Question: <URL>
I would like to visualize the "missing info" in a data frame using 'geom_raster' from 'ggplot2' in R while also highlighting some additional data structure using color-coding.
Solution attempt:
'''
library(tidyverse)
x11()
airquality %>%
mutate(id = row_number()) %>%
gather(-c(id,Month), key = "key", value = "val") %>%
mutate(isna = is.na(val)) %>%
mutate(Month=as.factor(ifelse(isna==TRUE,NA,Month))) %>%
ggplot(aes(key, id, fill = Month)) +
geom_raster() +
labs(x = "Variable",
y = "Row Number", title = "Missing values in rows") +
coord_flip()
'''

This is almost what I want, but it would be nicer to separate the month and NA legends. Is that possible? (Note that my system does not allow me to use transparency ('alpha')).
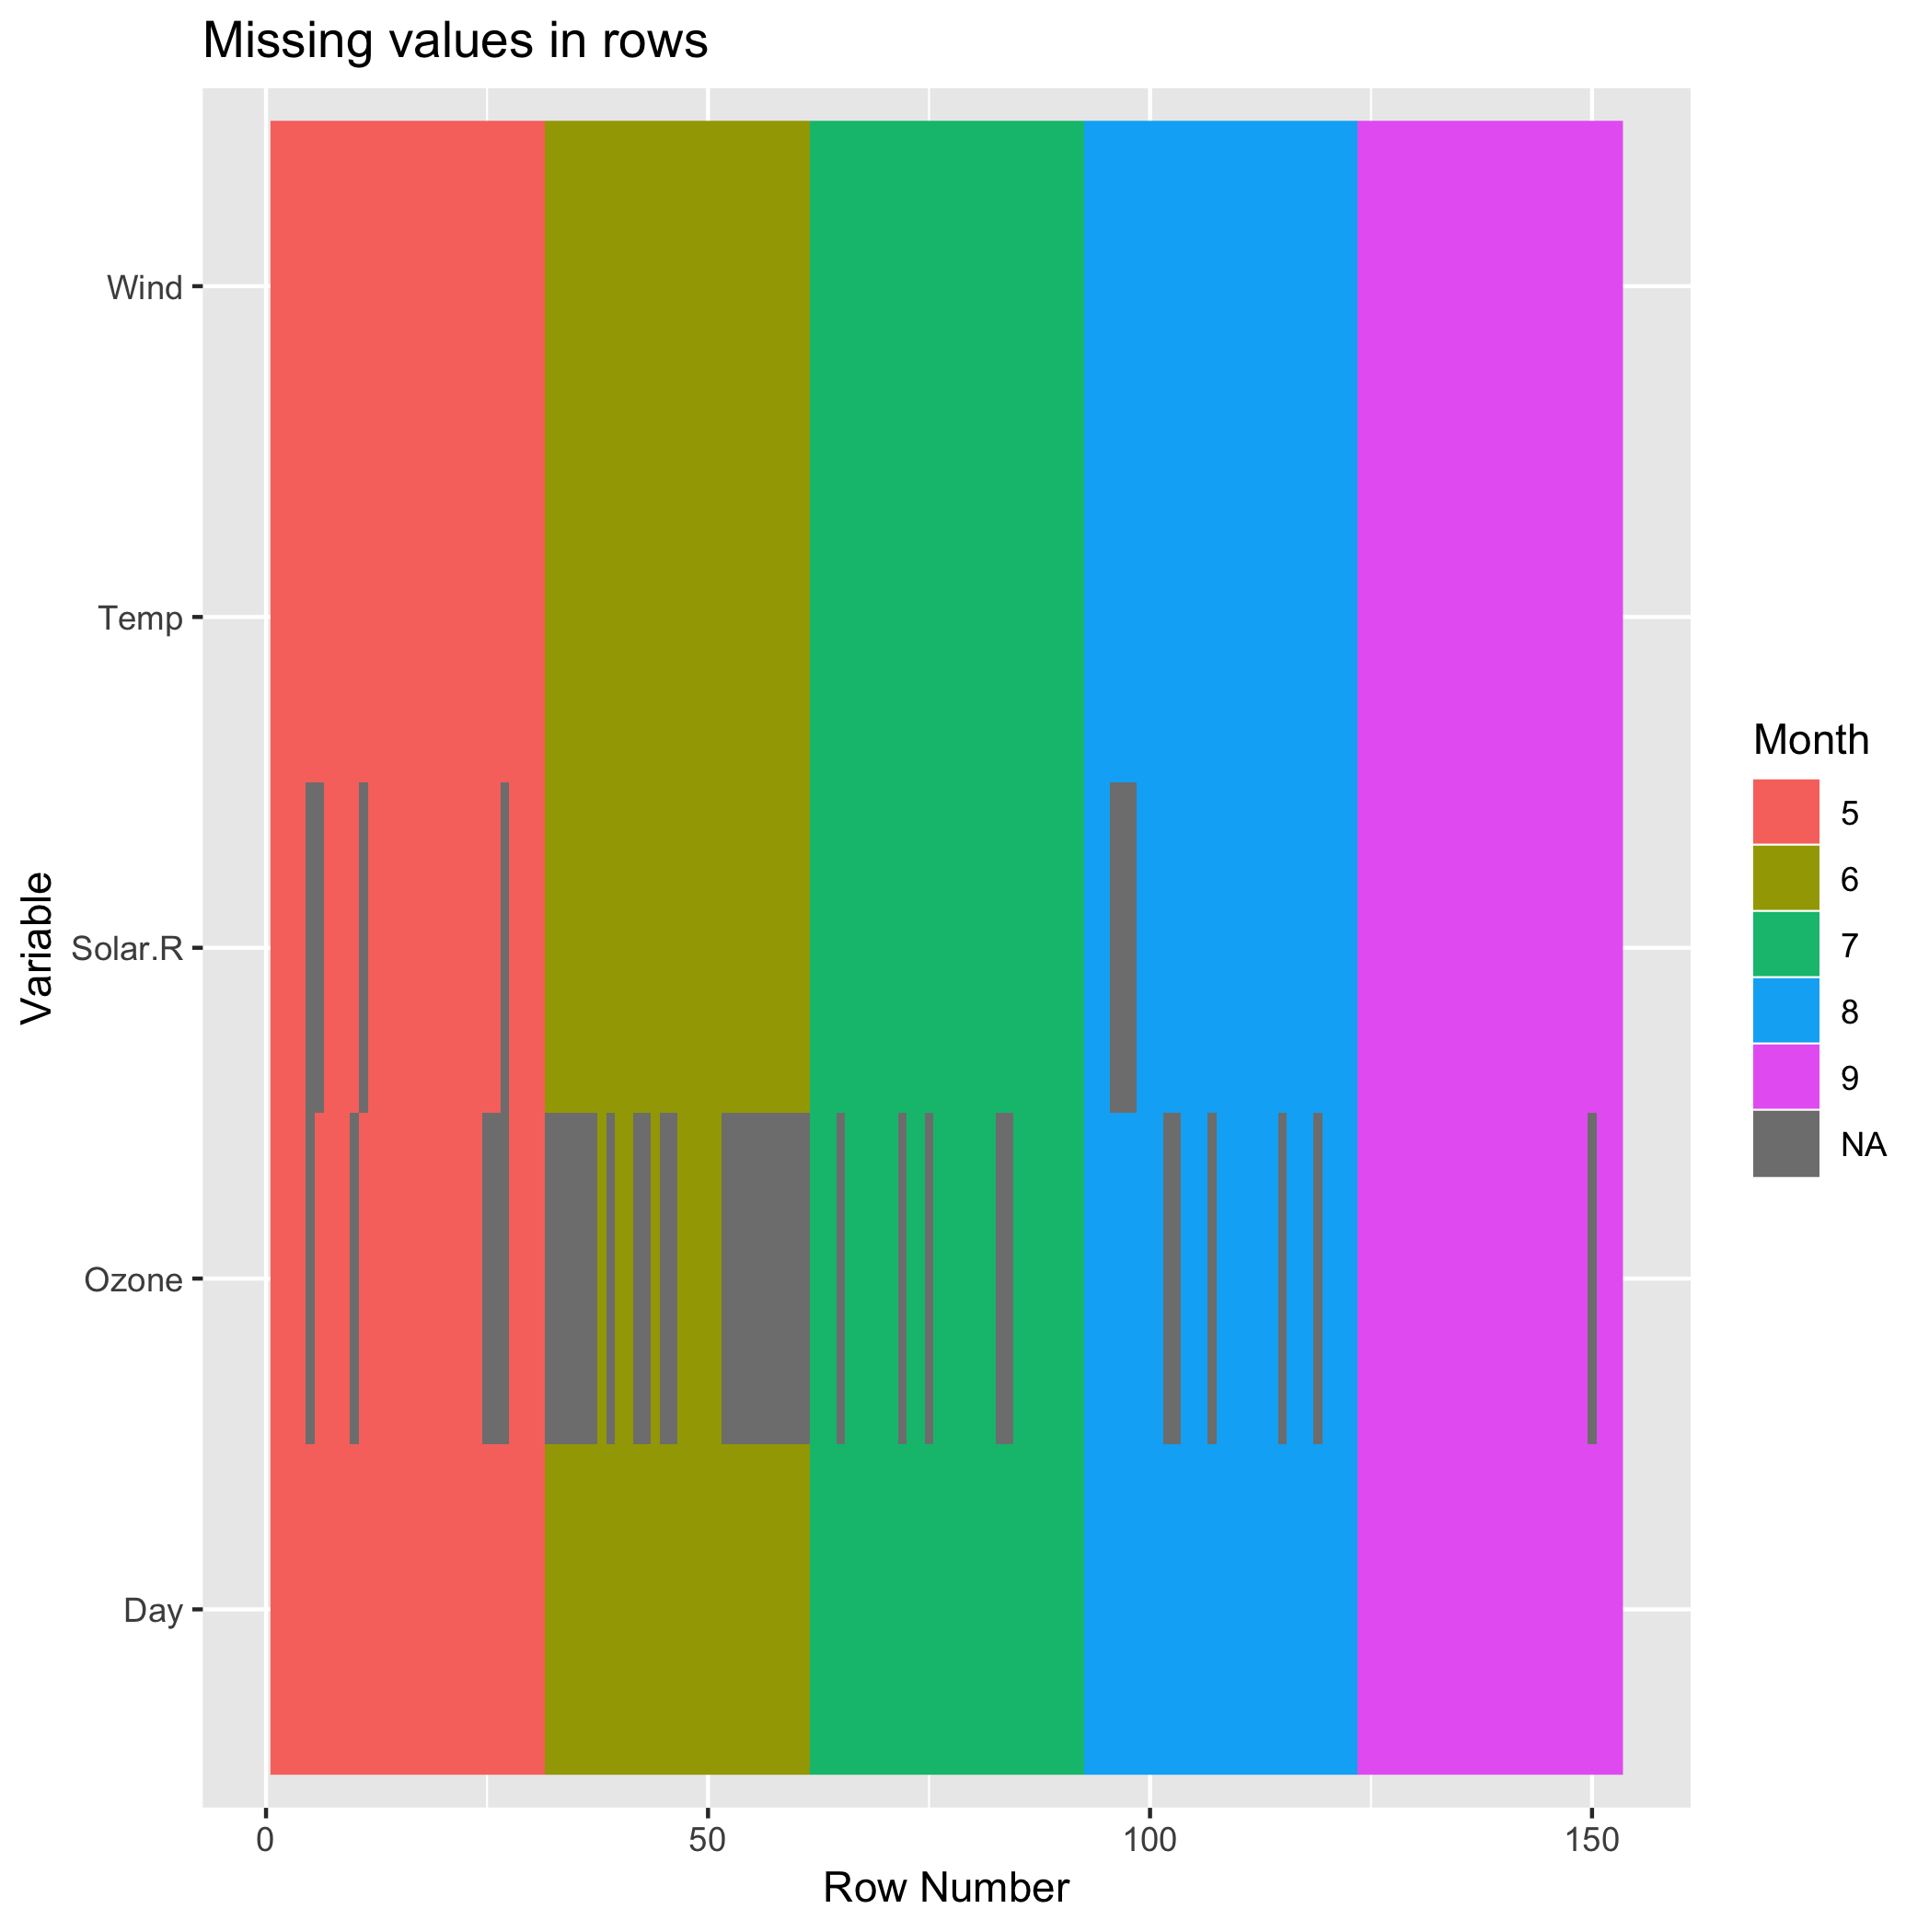
Answer: Here, I removed the legend for 'NA'. If this doesn't serve your purpose properly, I can think of a hacky solution to add another legend for data vs. missing.
'''
library(tidyverse)
airquality %>%
mutate(id = row_number()) %>%
gather(-c(id,Month), key = "key", value = "val") %>%
mutate(isna = is.na(val)) %>%
mutate(Month_Dummy=as.factor(ifelse(isna==TRUE,NA,Month))) %>%
mutate(Month=as.factor(Month)) %>%
ggplot() +
geom_raster(aes(key, id, fill = Month)) +
geom_raster(aes(key, id, fill = Month_Dummy)) +
labs(x = "Variable",
y = "Row Number", title = "Missing values in rows") +
coord_flip()
'''

### Update:
The hacky solution that I can think of is adding a 'geom_point' for just one of the missing and used that for the legend of missing data points. It's not the best in terms of appearance, but is the only solution I can think of.
'''
library(tidyverse)
airquality %>%
mutate(id = row_number()) %>%
gather(-c(id,Month), key = "key", value = "val") %>%
mutate(isna = is.na(val)) %>%
mutate(Month_Dummy=as.factor(ifelse(isna==TRUE,NA,Month))) %>%
mutate(Month=as.factor(Month)) -> aqdf
ggplot(data = aqdf, aes(key, id)) +
geom_raster(aes(fill = Month)) +
geom_raster(aes(fill = Month_Dummy)) +
geom_point(data=aqdf[aqdf$isna==TRUE,][1,],
aes(NA, id, colour = "NA"),
inherit.aes = FALSE) +
scale_color_manual(values=c("grey50")) +
labs(x = "Variable", y = "Row Number",
title = "Missing values in rows", color = "Missing") +
coord_flip() +
theme(legend.key = element_rect(fill = "grey50"))
'''